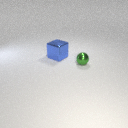
large blue metal cube to the left of small green metal sphere